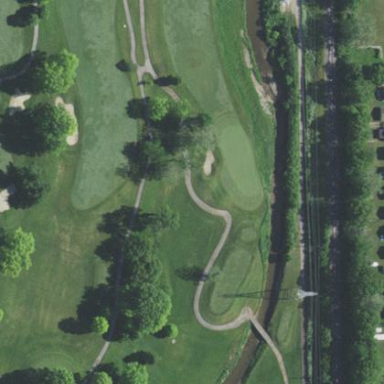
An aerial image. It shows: Rough area on grassy golf course.